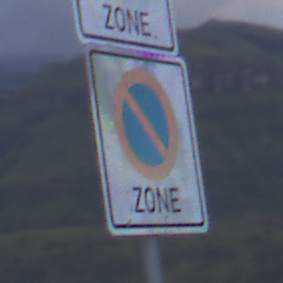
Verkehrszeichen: BeginnEingeschraenktesHalteverbotZone
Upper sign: BeginnZone20
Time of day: SunriseSunset
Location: Outdoor (Nature)
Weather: PartlyCloudy
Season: NotSpecified
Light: Natural